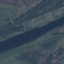
Land use / land cover: River